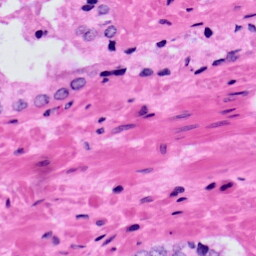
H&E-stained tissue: Prostate